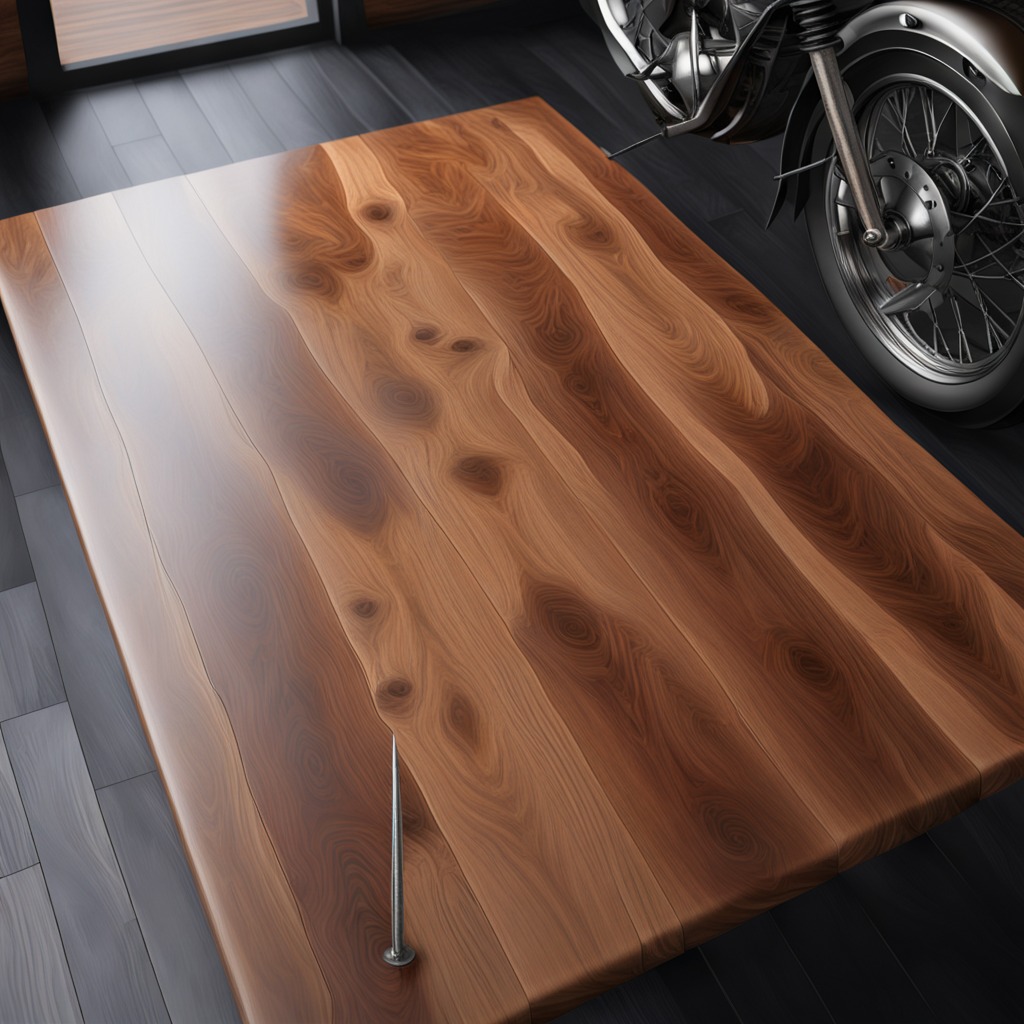
An iron nail is lying on the wooden table.